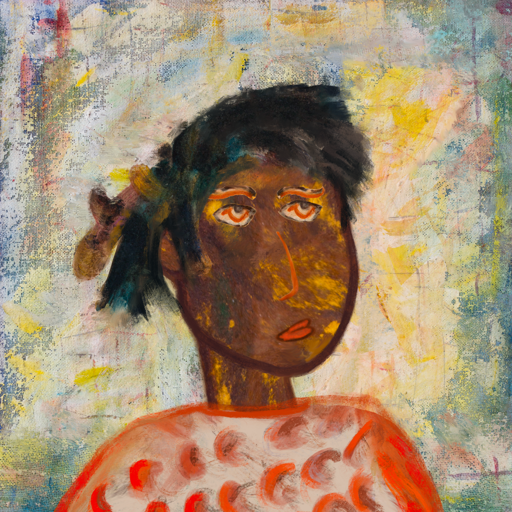
Background: Irani, Head And Neck Side: Comrade, Face Side: Experience, Bust: Rupkatha, Hair Side: Pipe, Head Accessory: Blank, Second Necklace: Blank, Necklace: Blank, Baby: Blank